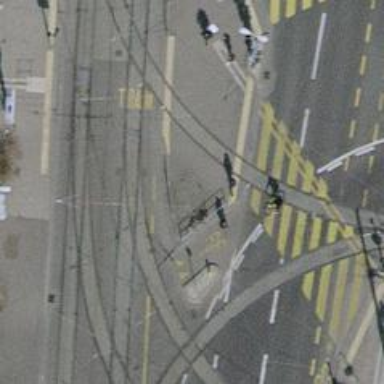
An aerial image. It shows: Tram railway with electrified contact lines.